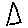
Label: triangle